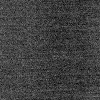
Atmospheric dust classification: dusty